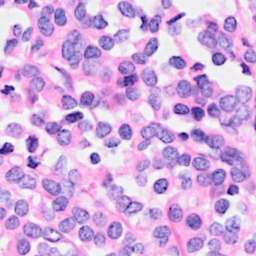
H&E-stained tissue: Breast